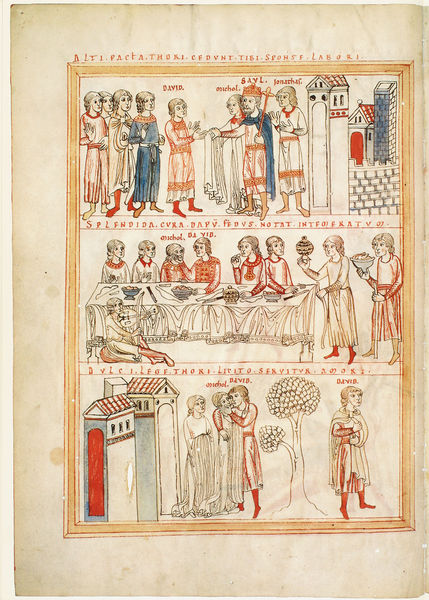
Titel: Bamberger Davidzyklus
Institution: Bamberg, Staatsbibliothek
Schlagwörter: baum, menschen, frau, männer, tisch, zeichnung, gebäude, haus, rot, alt, gelage, messer, schüssel, tischtuch, häuser, musiker, turm, abstrakt, besucher, könig, essen, gäste, weib, weiber, burg, volk, speisen, mahl, mahlzeit, besuch, servieren, mittelalter, kuß, empfang, historisch, delegation, empfängt